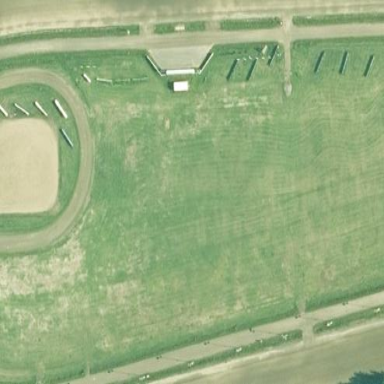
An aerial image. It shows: Equestrian track for leisure land sports.